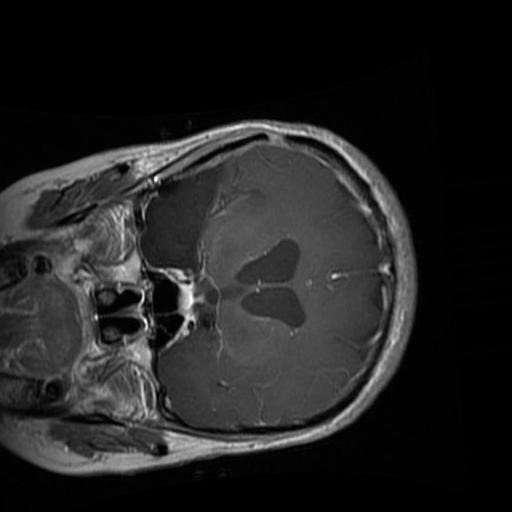
Label: brain_glioma